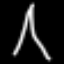
Label: The Eiffel Tower